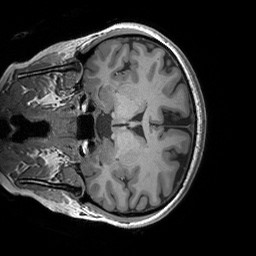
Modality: T1w
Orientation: coronal
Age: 21